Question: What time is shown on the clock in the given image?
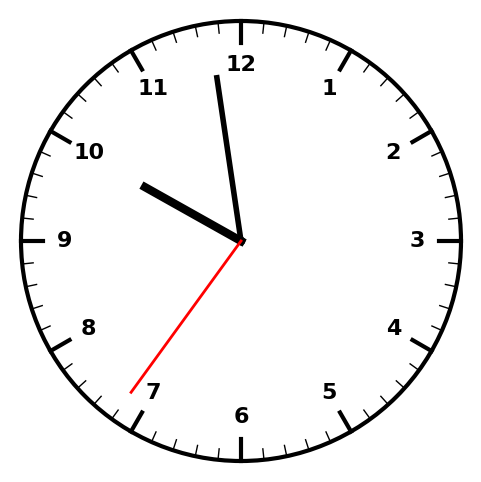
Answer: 09:58:36